Question: I have this code written to make a database connection and add a client:
'''
//adding the left panel
JPanel left = new JPanel();
left.setPreferredSize(new Dimension(250, 500));
left.setLayout(new BoxLayout(left, BoxLayout.Y_AXIS));
add(left);
//adding the right panel
JPanel right = new JPanel();
right.setPreferredSize(new Dimension(250, 500));
right.setLayout(new BoxLayout(right, BoxLayout.Y_AXIS));
add(right);
//adding the jlabel title to the left panel
JLabel leftTitle = new JLabel("Add a client");
leftTitle.setAlignmentX(CENTER_ALIGNMENT);
left.add(leftTitle);
//adding the jlabel title to the right panel
JLabel rightTitle = new JLabel("Make a reservation");
rightTitle.setAlignmentX(CENTER_ALIGNMENT);
right.add(rightTitle);
//adding the jlabel "name"
JLabel nameL = new JLabel("Name:");
left.add(nameL);
'''
and I want to move this JLabel here:

I've tried doing 'nameL.setAlignmentX(LEFT_ALIGNMENT);' but it's still not working
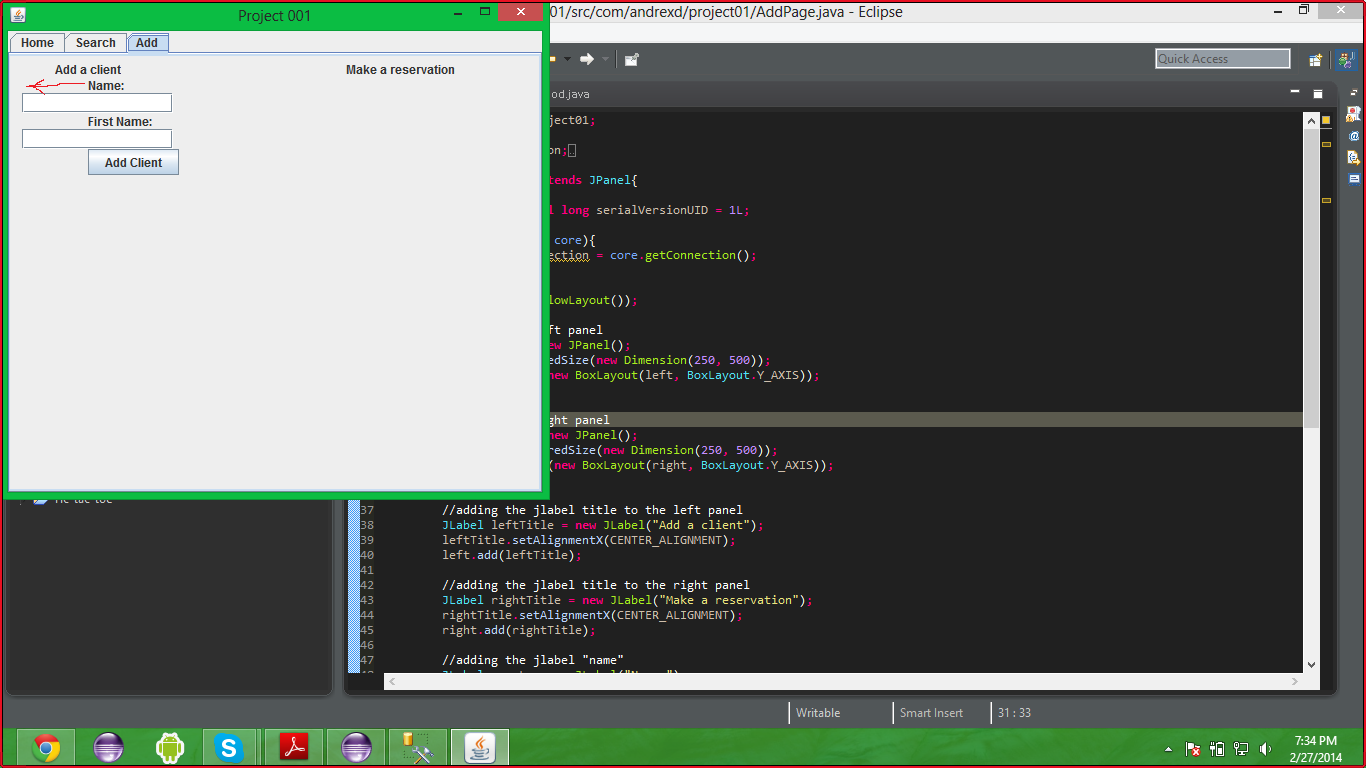
Answer: Your problem is that you've used a 'BoxLayout'.
'''
left.setLayout(new BoxLayout(left, BoxLayout.Y_AXIS));
^^^^^^^^^
'''
Your 'BoxLayout' is set to align things centered along the y-axis, so no amount of setting alignment is going to change that. In order to fix your problem, you need a different layout manager like 'GroupLayout' or 'CardLayout'.